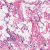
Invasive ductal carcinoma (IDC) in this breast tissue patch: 0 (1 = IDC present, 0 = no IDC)